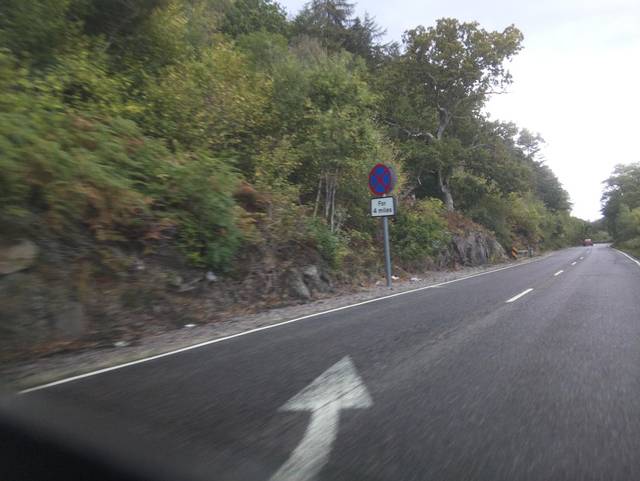
Region: United Kingdom
Coordinates: 57.34, -4.43